Question: How do I make vertical tables in HTML? By vertical, I mean the rows will be vertical with table headers on the left.

I also need it the way so I can access these rows (in this case vertical) as in a normal table, with '<tr>'. This is because I get the data dynamically for one row (like for row A) and insert it in the table. I am using angularJS to avoid DOM manipulation, so I am not looking for complex DOM manipulation with Javascript.
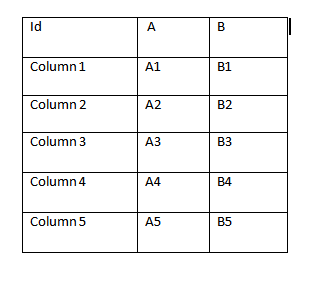
Answer: You can use '<th>' as the first cell in the row.
Here's a fiddle: <URL>
---
@vishesh so you want to transpose your table after DOM ready? try this <URL>
'''
$(function() {
var t = $('#thetable tbody').eq(0);
var r = t.find('tr');
var cols= r.length;
var rows= r.eq(0).find('td').length;
var cell, next, tem, i = 0;
var tb= $('<tbody></tbody>');
while(i<rows){
cell= 0;
tem= $('<tr></tr>');
while(cell<cols){
next= r.eq(cell++).find('td').eq(0);
tem.append(next);
}
tb.append(tem);
++i;
}
$('#thetable').append(tb);
$('#thetable').show();
}
'''